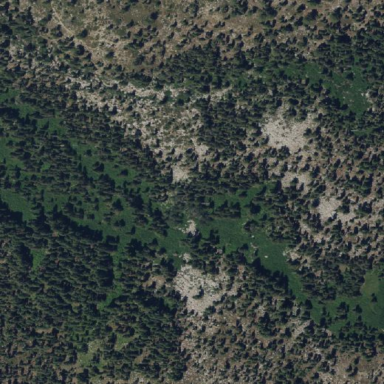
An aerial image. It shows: Wet meadow with wood vegetation.